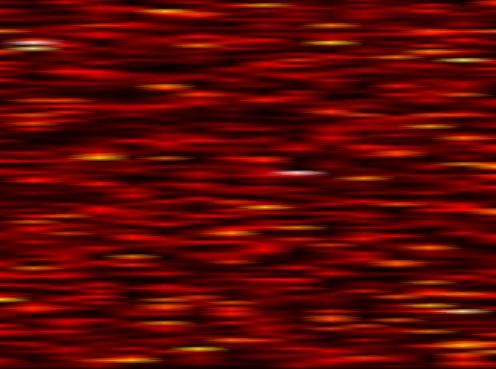
Label: FOFDM